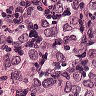
Metastatic tissue present: yes